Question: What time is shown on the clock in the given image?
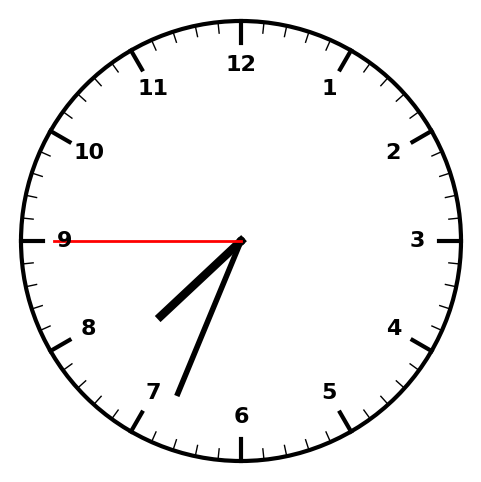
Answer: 07:33:45